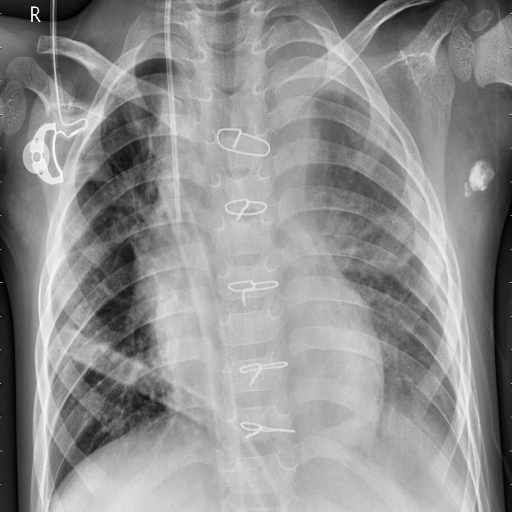
Finding: PNEUMONIA